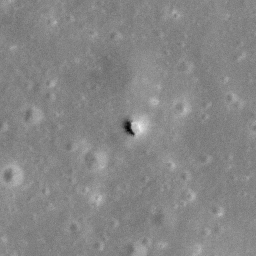
Pit: Runge Pit
Host crater: Runge Crater
Host type: impact_melt
Lunar coordinates: latitude -2.702, longitude 86.78